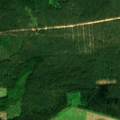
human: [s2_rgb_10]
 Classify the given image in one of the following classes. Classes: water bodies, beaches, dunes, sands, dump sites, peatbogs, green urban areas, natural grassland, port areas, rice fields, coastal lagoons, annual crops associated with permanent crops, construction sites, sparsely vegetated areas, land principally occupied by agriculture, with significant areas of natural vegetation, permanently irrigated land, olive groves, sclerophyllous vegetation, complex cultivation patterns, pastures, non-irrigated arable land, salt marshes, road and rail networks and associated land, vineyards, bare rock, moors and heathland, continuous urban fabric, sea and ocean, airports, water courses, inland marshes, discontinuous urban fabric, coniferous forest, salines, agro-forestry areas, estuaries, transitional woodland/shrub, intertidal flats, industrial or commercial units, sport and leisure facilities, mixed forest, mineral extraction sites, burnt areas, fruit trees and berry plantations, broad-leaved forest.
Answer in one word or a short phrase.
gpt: pastures, coniferous forest, mixed forest